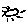
Label: sun